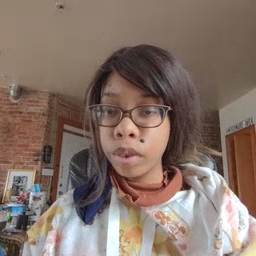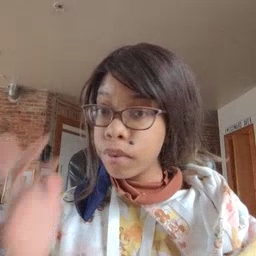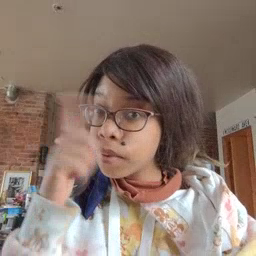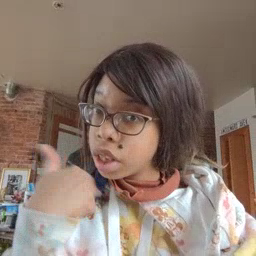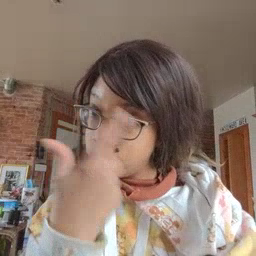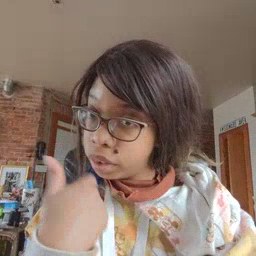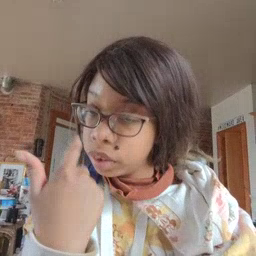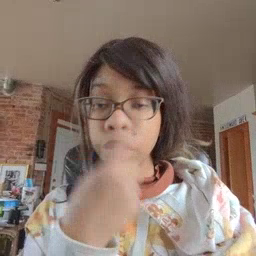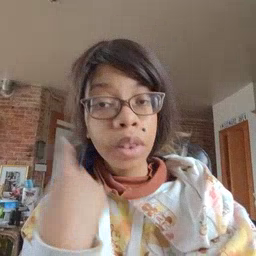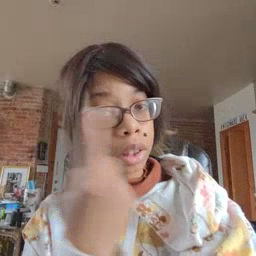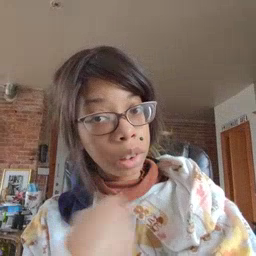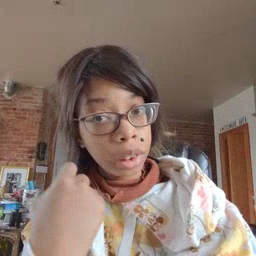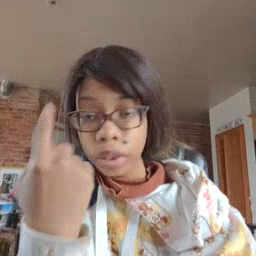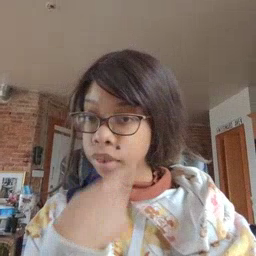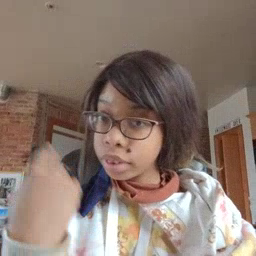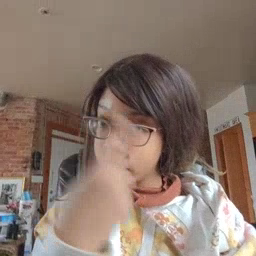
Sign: face